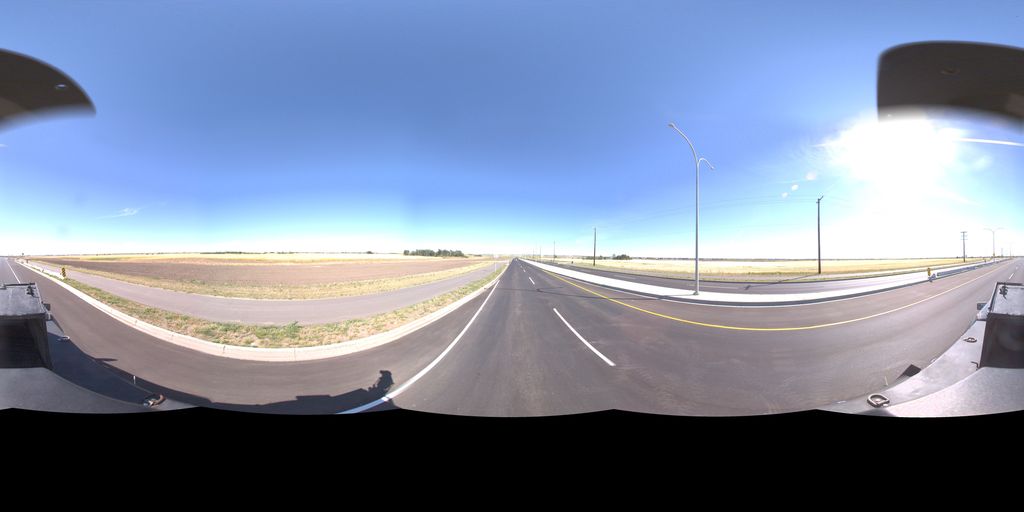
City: saskatoon